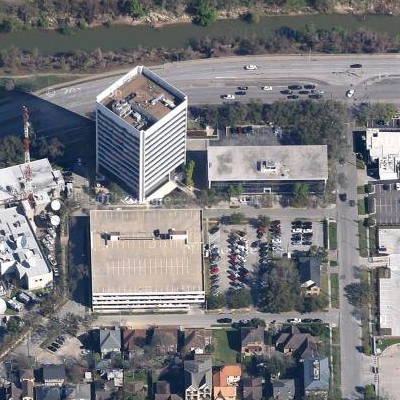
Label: cIndustry